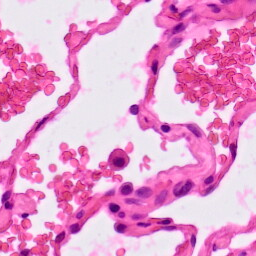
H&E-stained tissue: Lung